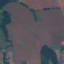
Land use / land cover: Pasture